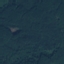
Land use / land cover class: Forest